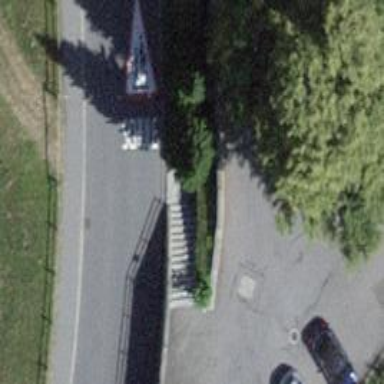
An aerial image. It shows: Road with steps.